Interaction volume radius: 5 \u00c5
Interaction volume height: 45 \u00c5
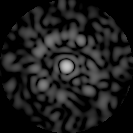
Disorder parameter: 0.7901